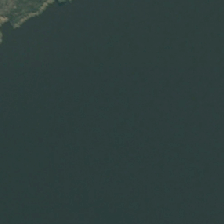
Land cover: lake_pond